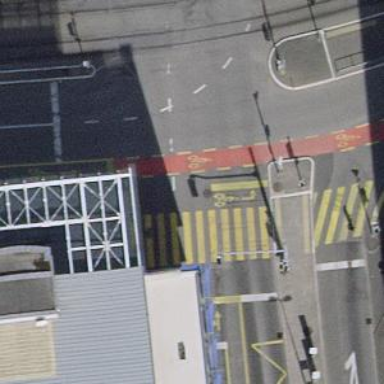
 there is cycleway that shares the busway."